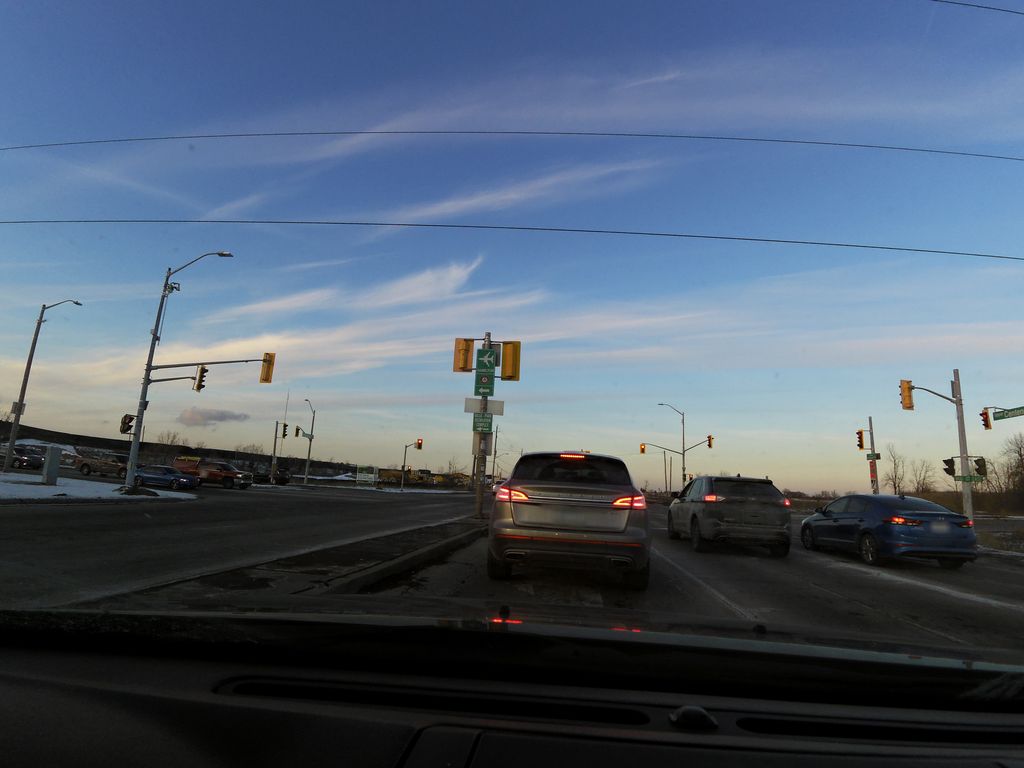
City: hamilton